Interaction volume radius: 10 \u00c5
Interaction volume height: 15 \u00c5
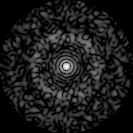
Disorder parameter: 0.8107